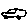
Label: car